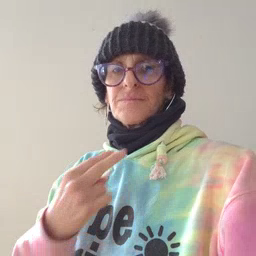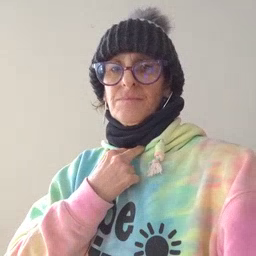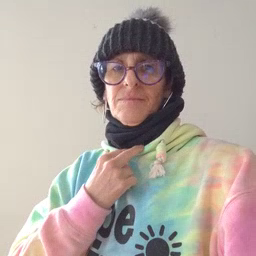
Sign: stuck